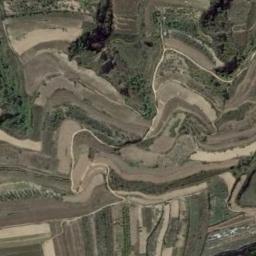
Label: terrace